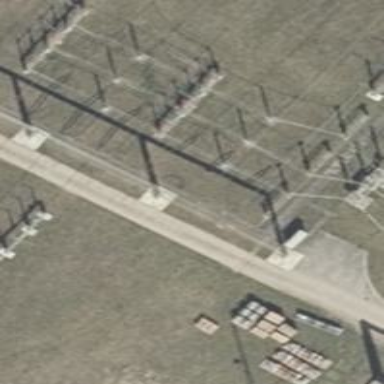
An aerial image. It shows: Power line with 3 cables. The line type is busbar.